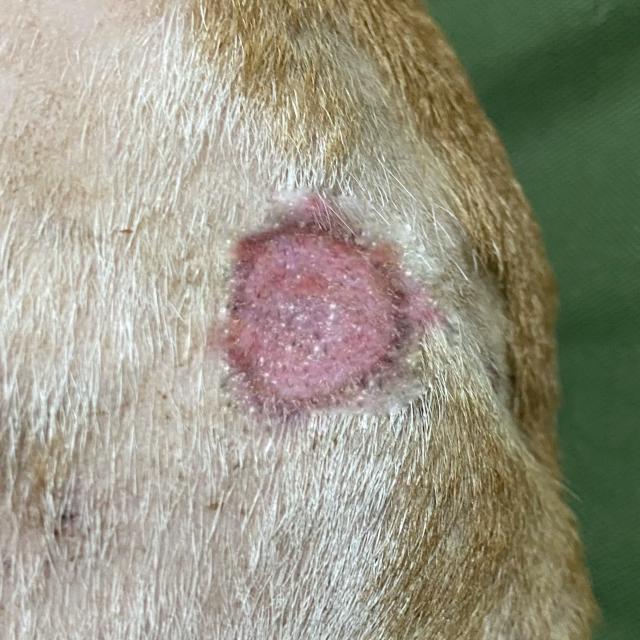
Canine ringworm (Dermatophytosis) — fungal infection caused by Microsporum or Trichophyton. Presents with circular alopecia, scaling, crusting, and broken hairs.